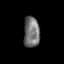
Tissue: skin
Cell type: Epithelial cells
Senescence score: 0.2503
Nuclear area (px): 483
Mean DAPI intensity: 113.538